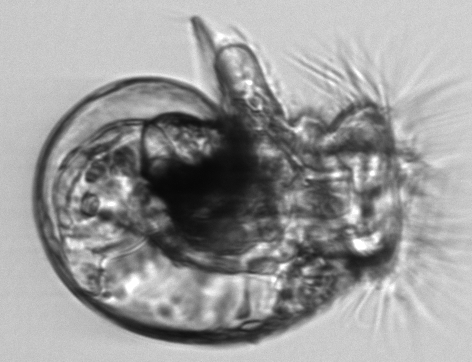
Label: zooplankton